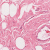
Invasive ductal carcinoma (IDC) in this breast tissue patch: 0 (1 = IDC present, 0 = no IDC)